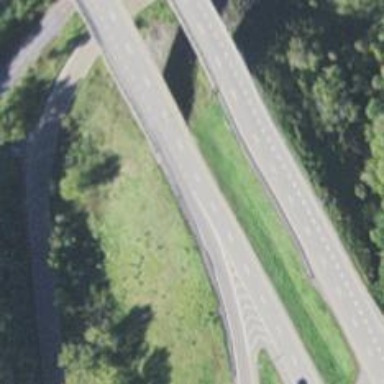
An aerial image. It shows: Motorway junction.